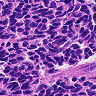
Metastatic tissue present: no